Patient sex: M
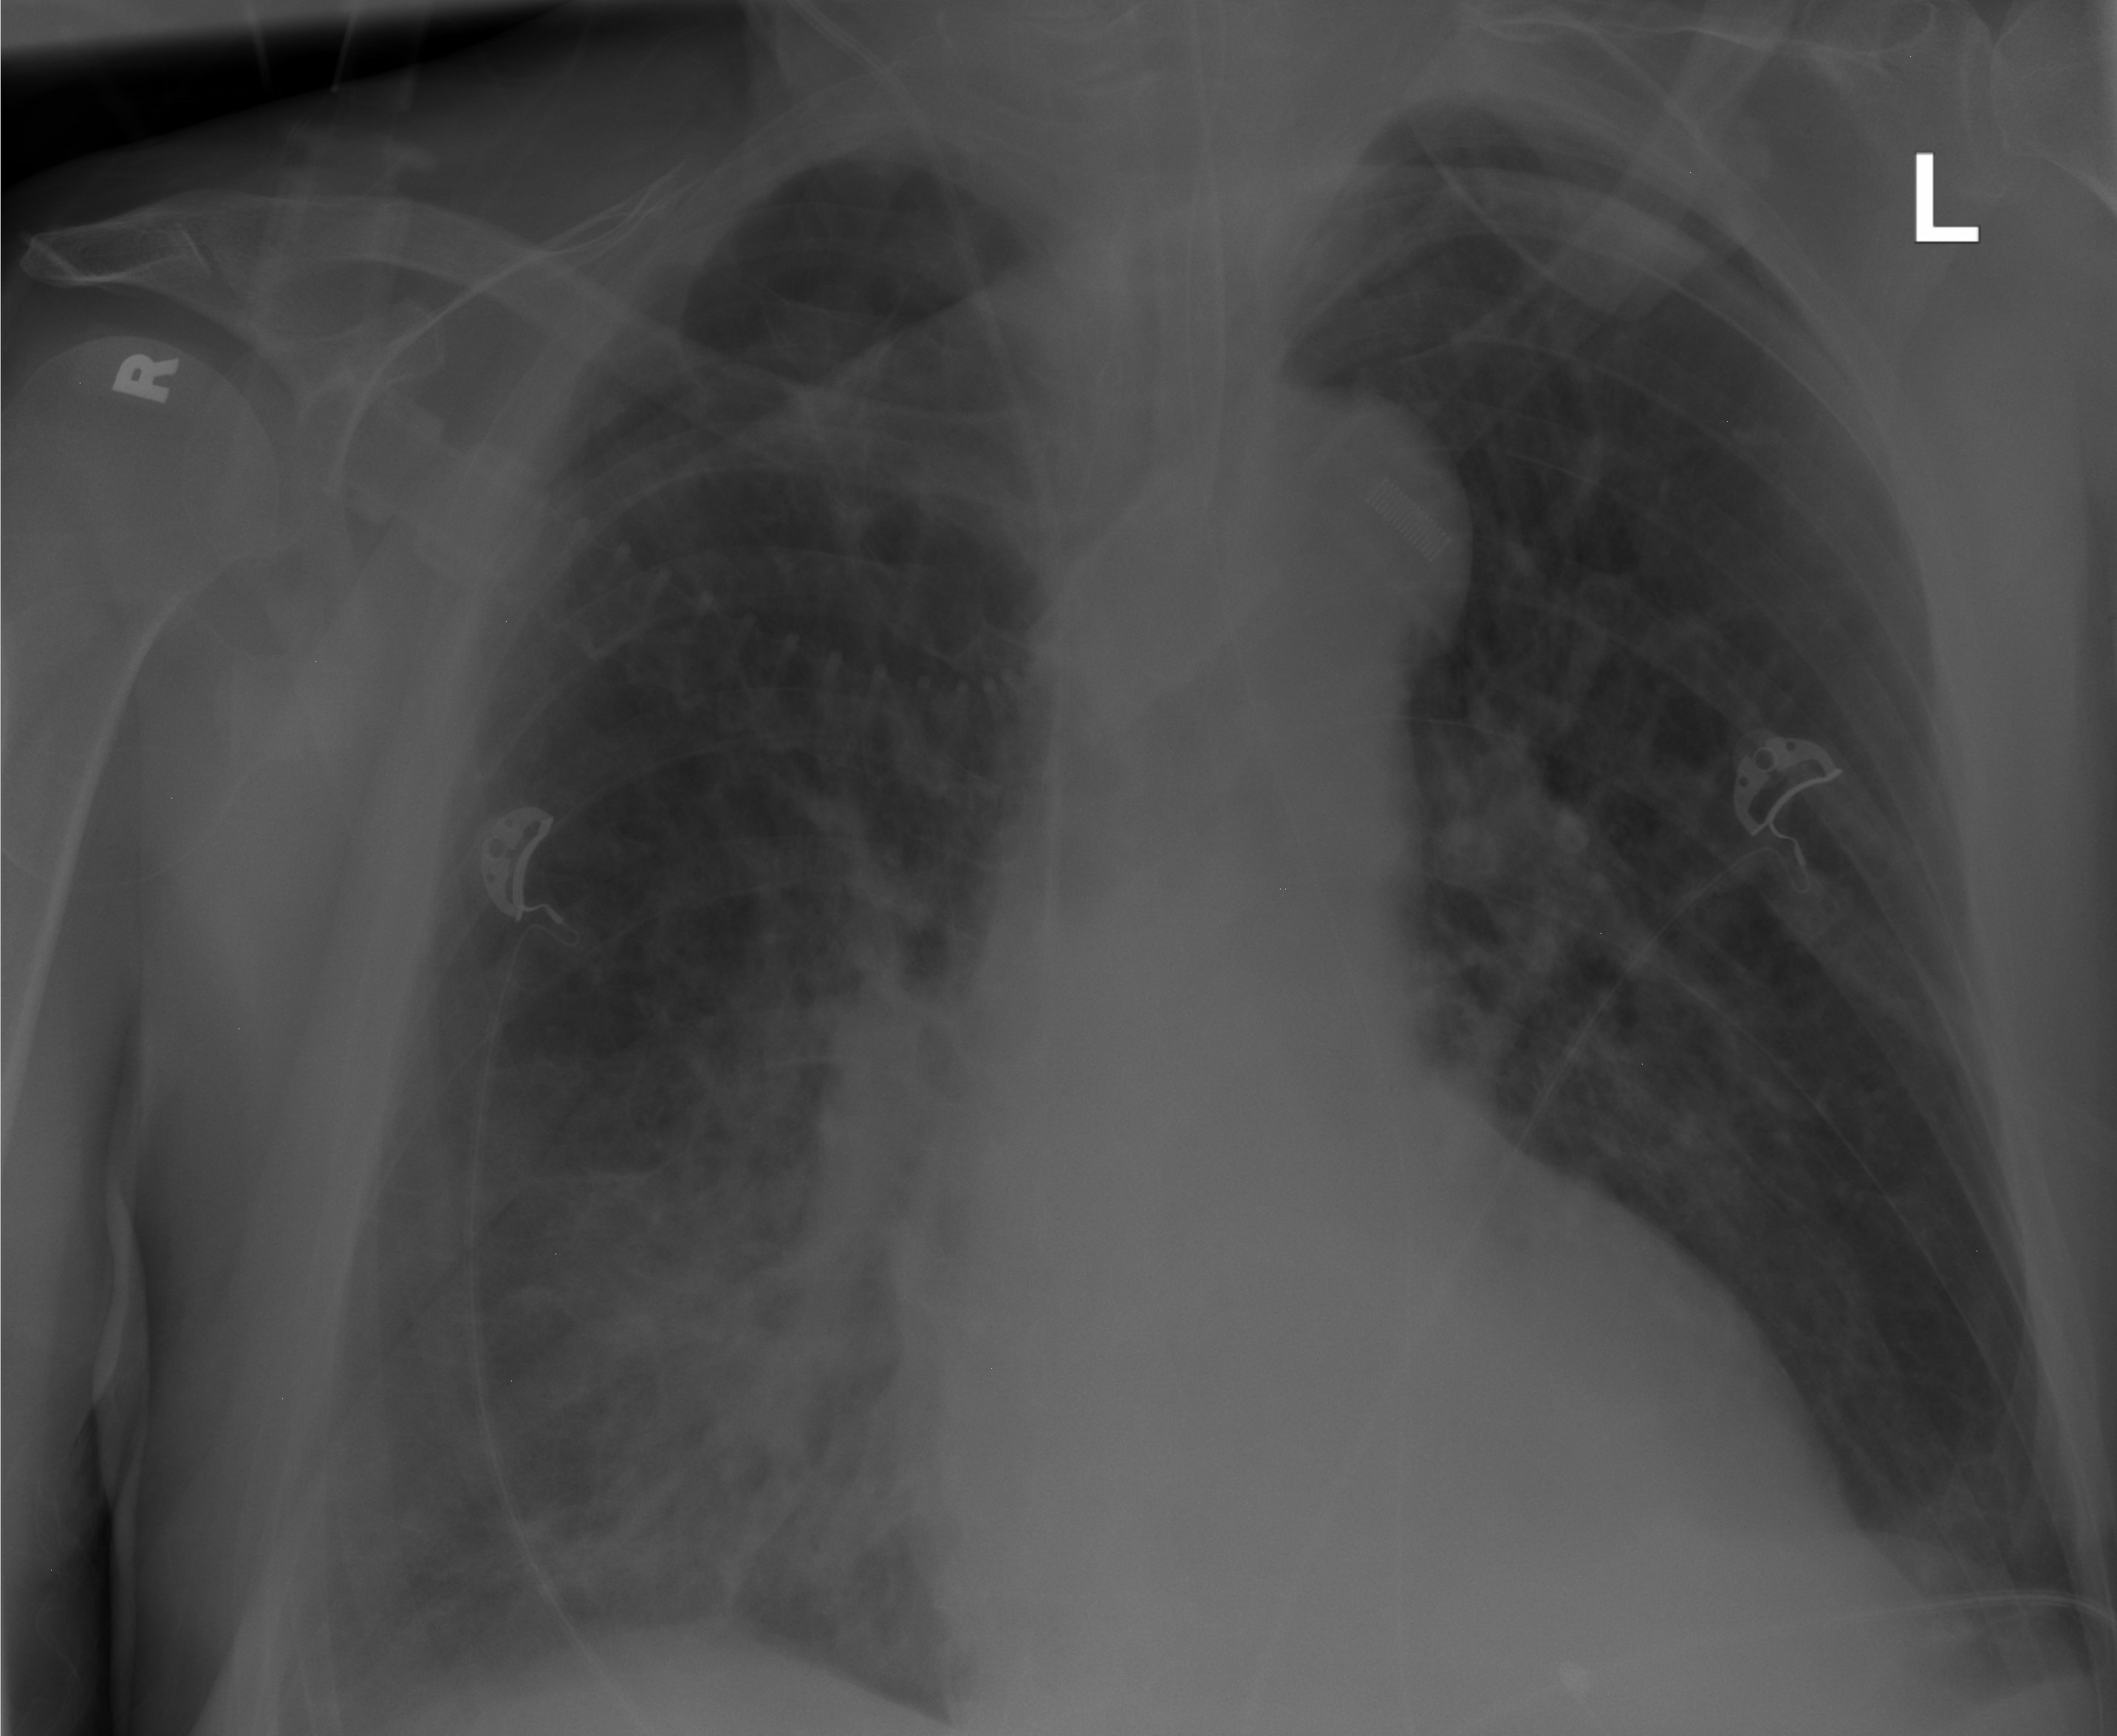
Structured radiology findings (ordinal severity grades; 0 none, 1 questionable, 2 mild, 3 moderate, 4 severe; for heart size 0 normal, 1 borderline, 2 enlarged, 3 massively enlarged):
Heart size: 0
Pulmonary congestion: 0
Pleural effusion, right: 2
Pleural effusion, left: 2
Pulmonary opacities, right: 3
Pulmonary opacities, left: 2
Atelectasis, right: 3
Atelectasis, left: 2